Interaction volume radius: 5 \u00c5
Interaction volume height: 10 \u00c5
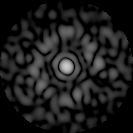
Disorder parameter: 0.8903